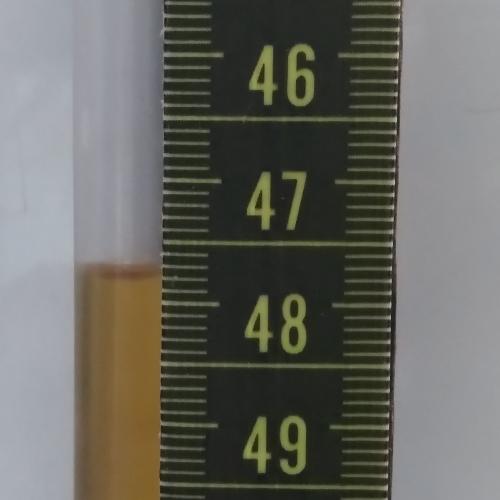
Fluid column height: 47.8 cm